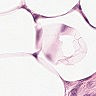
Metastatic tissue present: no